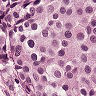
Metastatic tissue present: yes